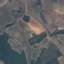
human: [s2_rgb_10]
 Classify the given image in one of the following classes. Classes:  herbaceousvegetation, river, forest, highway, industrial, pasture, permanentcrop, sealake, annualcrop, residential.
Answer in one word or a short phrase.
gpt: PermanentCrop